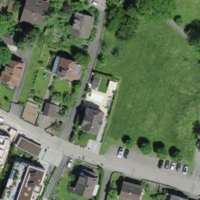
EUNIS habitat code: 53
Species observed at this site:
Columba palumbus